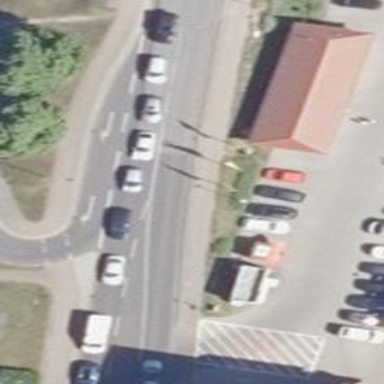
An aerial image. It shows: Primary highway with asphalt surface. There is cycle track on the right side.